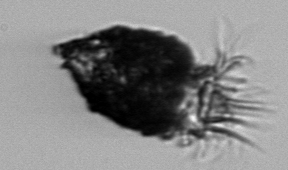
Label: Stenosemella_pacifica